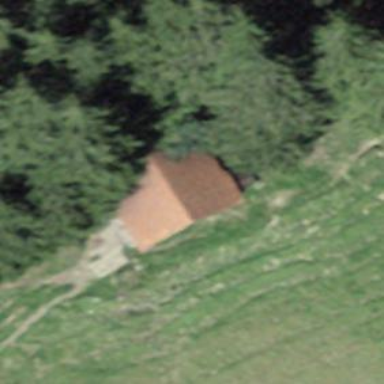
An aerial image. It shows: Farm auxiliary building.